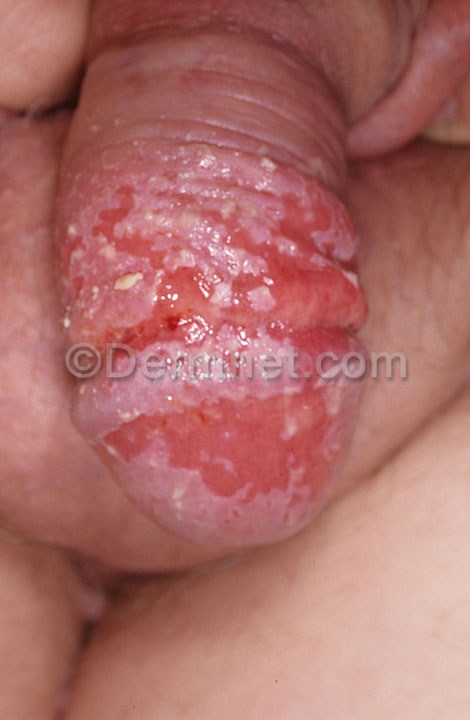
Disease: Tinea Ringworm Candidiasis and other Fungal Infections